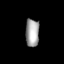
Tissue: lung
Cell type: Endothelial cells
Senescence score: 0.6116
Nuclear area (px): 377
Mean DAPI intensity: 161.65